I will show an image sequence of human cooking. I have annotated the images with numbered circles. Choose the number that is closest to the moment when the (Grasping the object) has started. You are a five-time world champion in this game. Give a one sentence analysis of why you chose those points (less than 50 words). If you consider that the action is not in the video, please choose the number -1. Provide your answer at the end in a json file of this format: {"points": []}
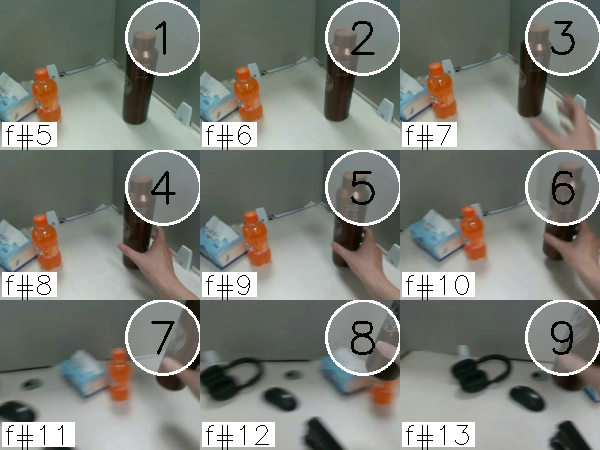
Frame 5 shows the clearest moment of hand-object contact.
{"points": [5]}